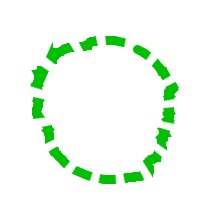
Shape: circle